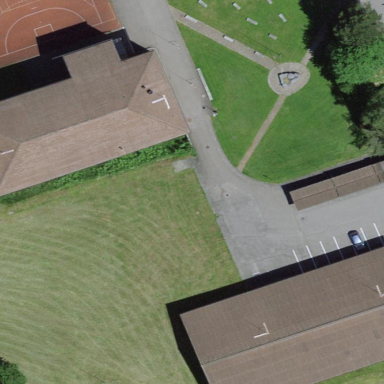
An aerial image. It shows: School building.